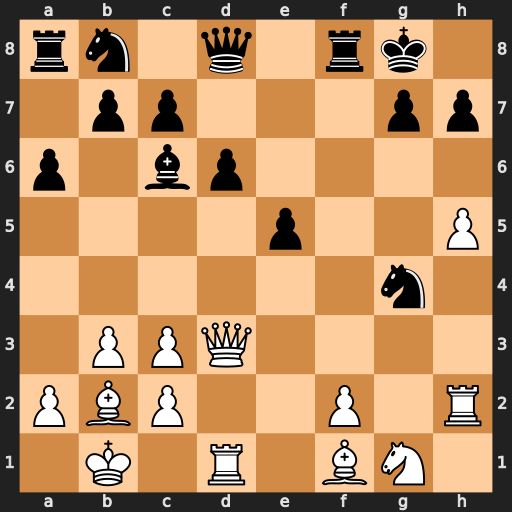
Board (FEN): rn1q1rk1/1pp3pp/p1bp4/4p2P/6n1/1PPQ4/PBP2P1R/1K1R1BN1
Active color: w
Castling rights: -
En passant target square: -
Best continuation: Qc4+ Kh8 Qxg4